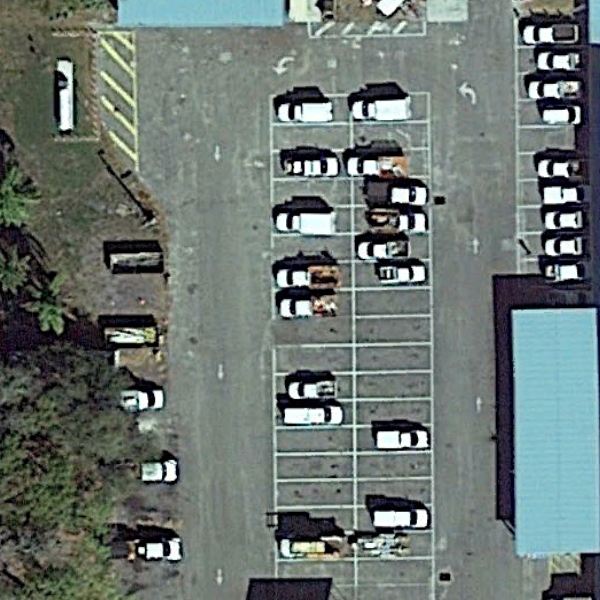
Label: Parking